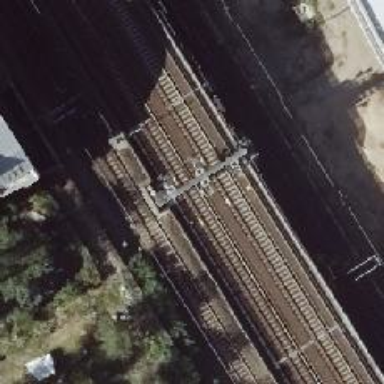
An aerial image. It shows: Railway signal.